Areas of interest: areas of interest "Business Office Building"
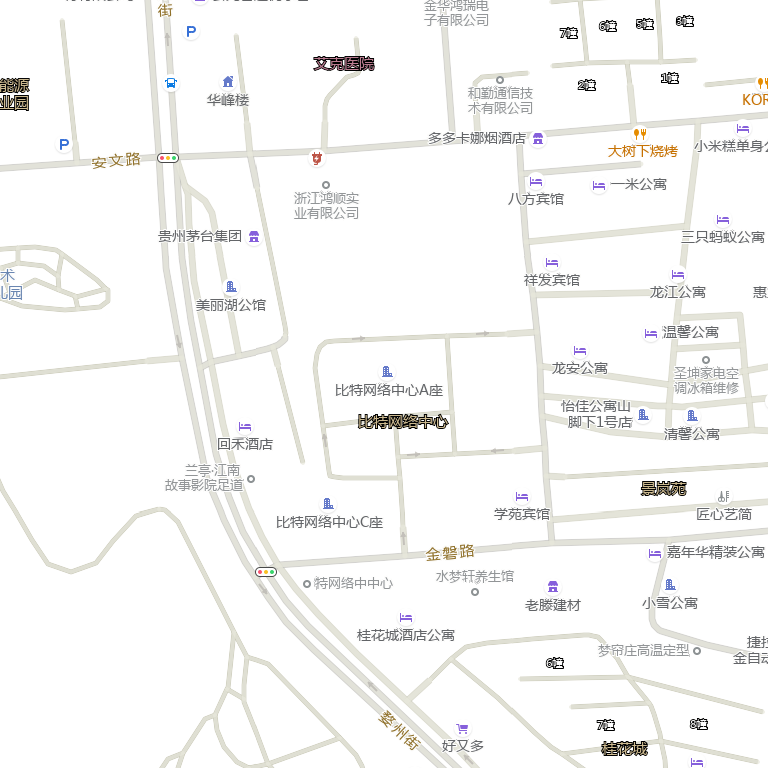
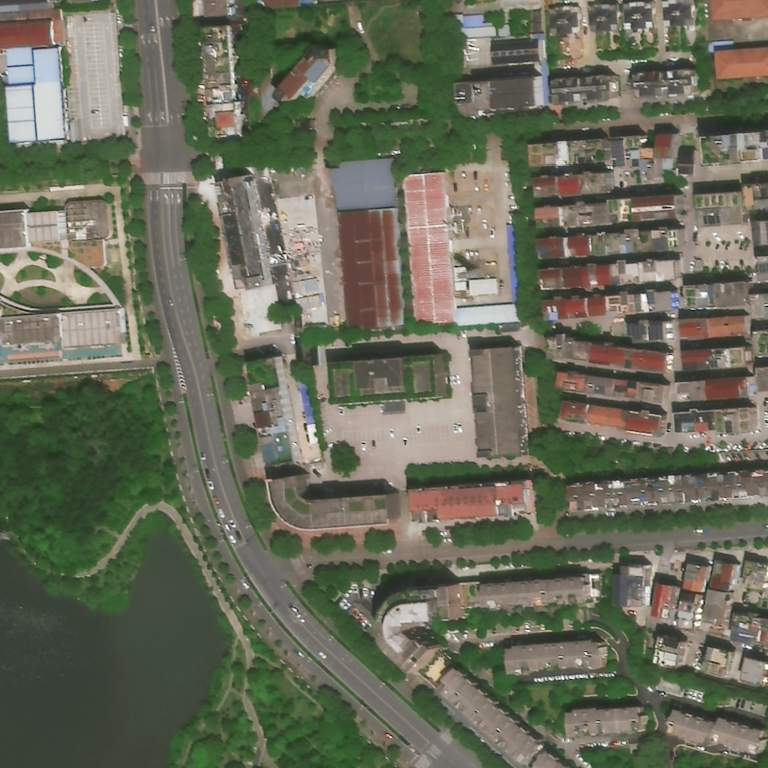